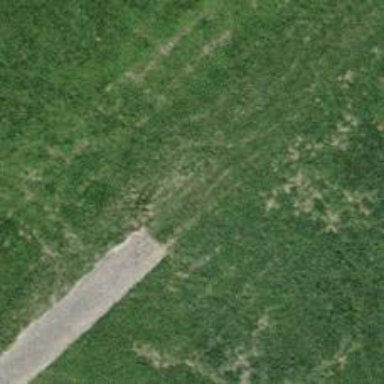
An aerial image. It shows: Well-maintained track road of grade 1.